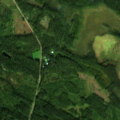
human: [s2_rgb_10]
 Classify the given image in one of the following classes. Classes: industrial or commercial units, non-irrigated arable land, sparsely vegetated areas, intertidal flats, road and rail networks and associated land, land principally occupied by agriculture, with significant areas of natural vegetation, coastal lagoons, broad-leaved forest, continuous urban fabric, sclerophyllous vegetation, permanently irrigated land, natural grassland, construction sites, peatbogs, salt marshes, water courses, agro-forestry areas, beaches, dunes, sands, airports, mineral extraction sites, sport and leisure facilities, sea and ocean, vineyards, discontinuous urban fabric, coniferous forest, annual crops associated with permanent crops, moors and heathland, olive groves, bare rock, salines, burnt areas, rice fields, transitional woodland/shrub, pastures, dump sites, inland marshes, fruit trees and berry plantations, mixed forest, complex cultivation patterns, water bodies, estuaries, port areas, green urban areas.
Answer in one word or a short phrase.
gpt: mixed forest, transitional woodland/shrub